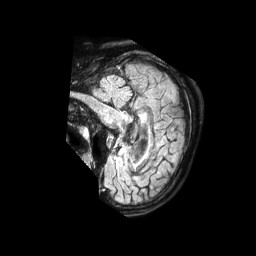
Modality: FLAIR
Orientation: sagittal
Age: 50
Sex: male
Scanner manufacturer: philips
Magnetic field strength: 1.5 T
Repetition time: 4.8 s
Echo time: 0.3317 s